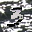
Label: 3